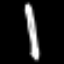
Label: pencil